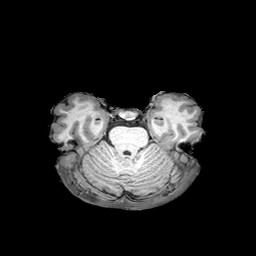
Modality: T1w
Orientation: coronal
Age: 49
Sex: female
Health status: healthy